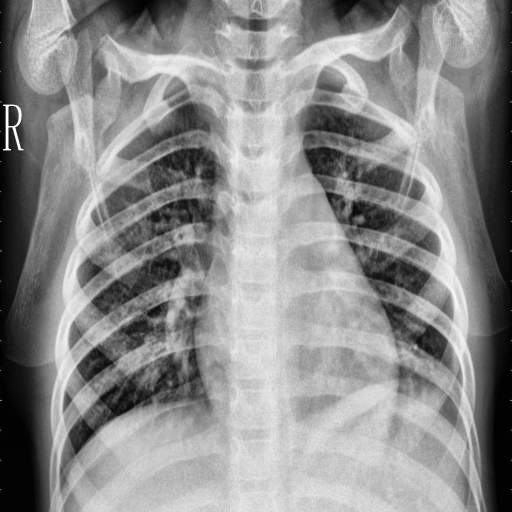
Finding: PNEUMONIA